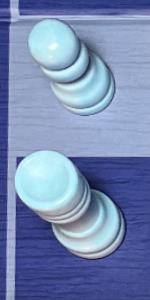
Label: Rook_White